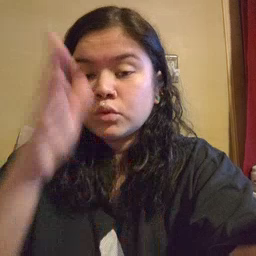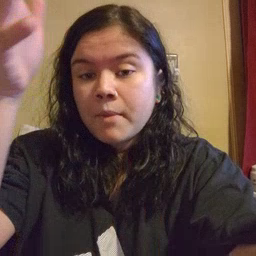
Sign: grandpa